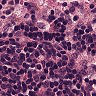
Metastatic tissue present: no